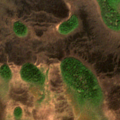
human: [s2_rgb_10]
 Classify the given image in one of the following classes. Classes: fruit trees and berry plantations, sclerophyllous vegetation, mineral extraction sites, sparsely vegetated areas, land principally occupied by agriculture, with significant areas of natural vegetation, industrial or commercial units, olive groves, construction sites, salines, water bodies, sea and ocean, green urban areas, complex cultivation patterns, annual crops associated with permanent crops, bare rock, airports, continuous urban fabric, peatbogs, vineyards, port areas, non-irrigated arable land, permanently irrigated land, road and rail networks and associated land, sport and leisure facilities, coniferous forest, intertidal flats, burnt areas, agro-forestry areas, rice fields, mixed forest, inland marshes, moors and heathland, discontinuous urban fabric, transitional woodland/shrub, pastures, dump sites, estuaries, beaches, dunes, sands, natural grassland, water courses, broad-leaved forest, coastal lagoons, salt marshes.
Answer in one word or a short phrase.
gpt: coniferous forest, transitional woodland/shrub, peatbogs